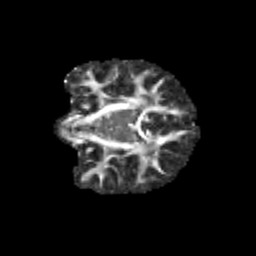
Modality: FA
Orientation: coronal
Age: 9
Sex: female
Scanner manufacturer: siemens
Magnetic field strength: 3 T
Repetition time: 3.8 s
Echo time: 0.07 s